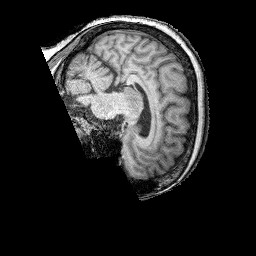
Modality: T1w
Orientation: sagittal
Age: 50
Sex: female
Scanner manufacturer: siemens
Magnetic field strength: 3 T
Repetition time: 2.25 s
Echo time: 0.00411 s